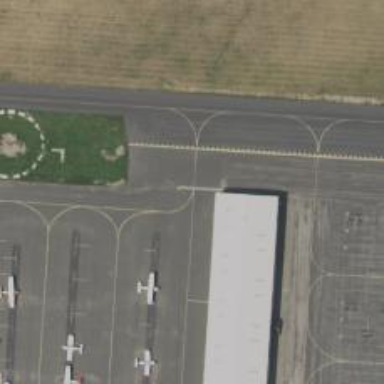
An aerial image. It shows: View of taxiway at the airport.